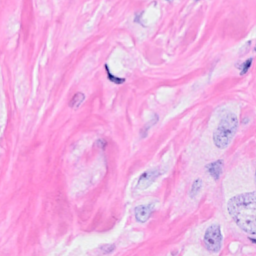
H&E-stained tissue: Breast